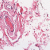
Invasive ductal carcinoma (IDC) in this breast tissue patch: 0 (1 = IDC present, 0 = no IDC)